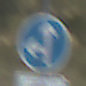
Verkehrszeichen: VorgeschriebeneFahrtrichtungGeradeausOderLinks
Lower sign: EinspurigeFahrzeugeFrei1
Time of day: Midday
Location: Outdoor (Nature)
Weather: PartlyCloudy
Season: Autumn
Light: Natural